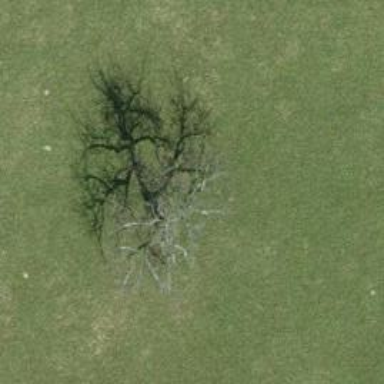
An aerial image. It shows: Urban tree adds touch of nature to the surroundings.